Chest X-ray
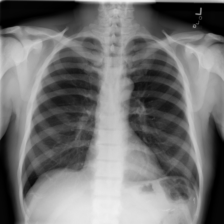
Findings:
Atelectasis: negative
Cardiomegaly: negative
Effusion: negative
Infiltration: negative
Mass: negative
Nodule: negative
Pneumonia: negative
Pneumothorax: negative
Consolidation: negative
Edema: negative
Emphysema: negative
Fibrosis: negative
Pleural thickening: negative
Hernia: negative